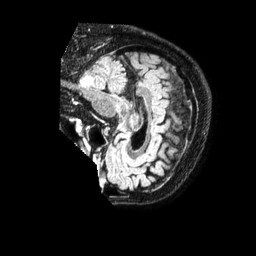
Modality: FLAIR
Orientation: sagittal
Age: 54
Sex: male
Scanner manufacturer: philips
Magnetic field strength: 1.5 T
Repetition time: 4.8 s
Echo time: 0.3436 s